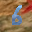
Label: 6